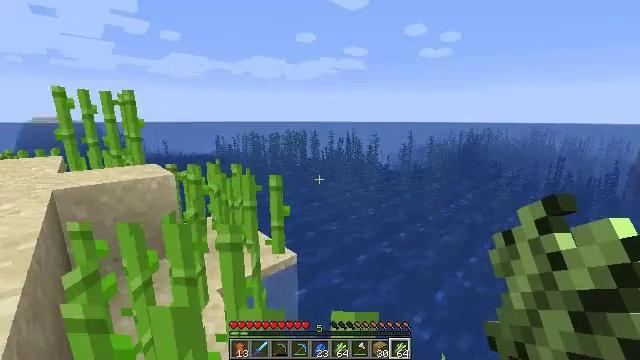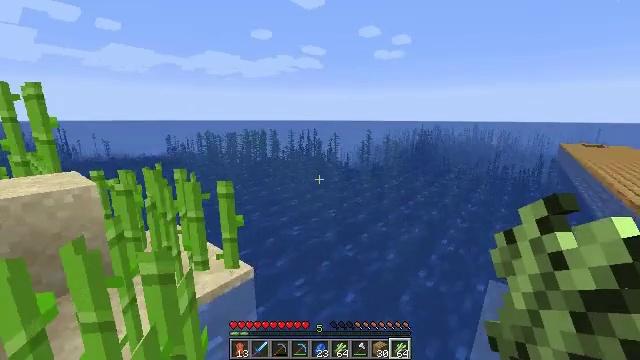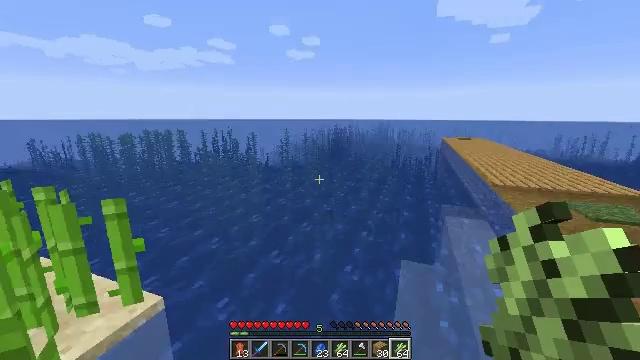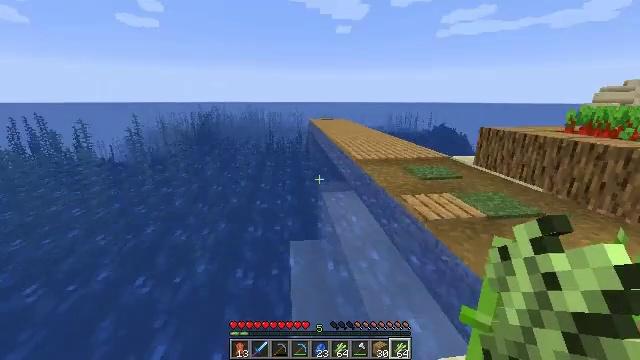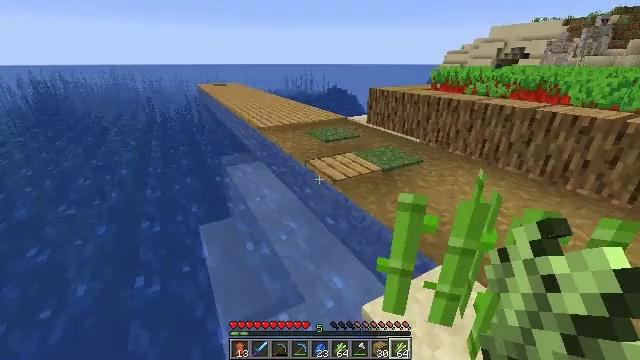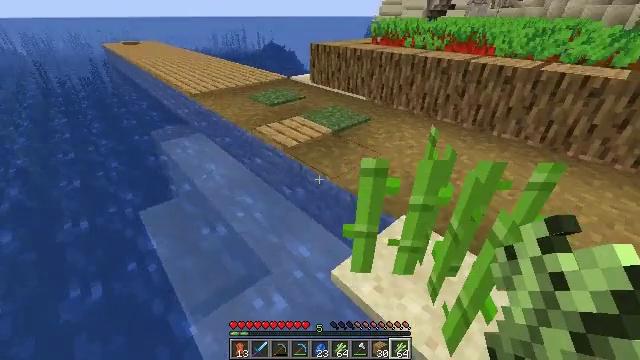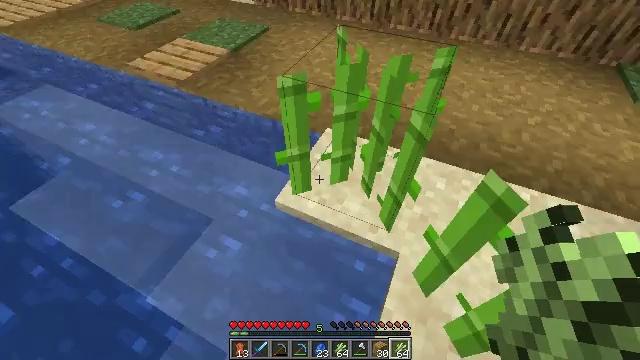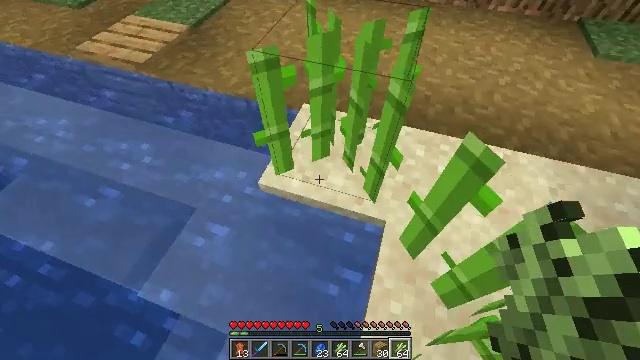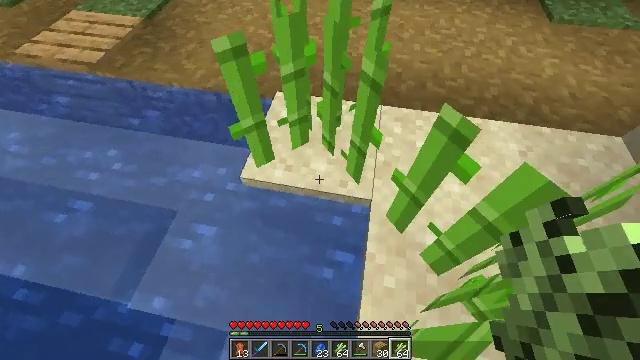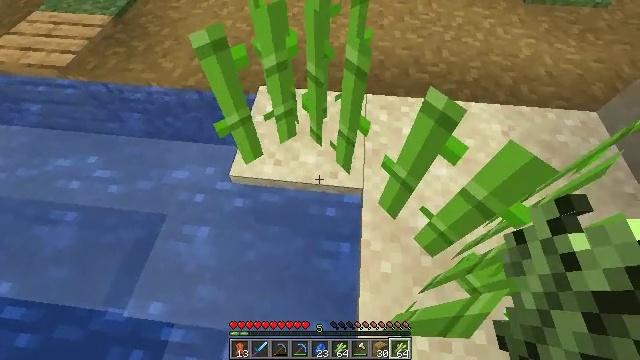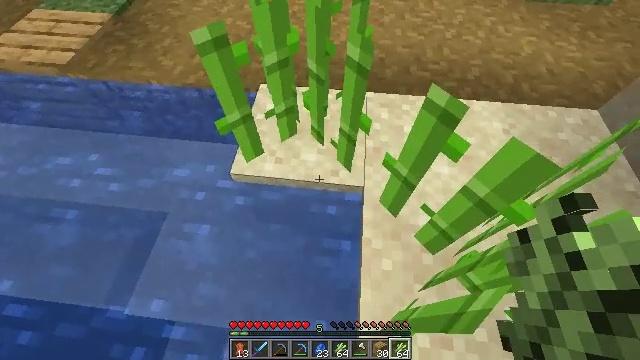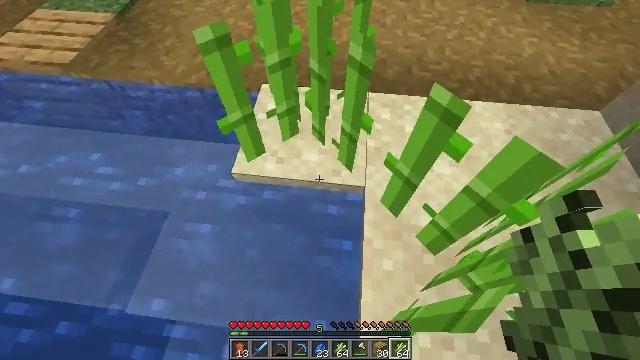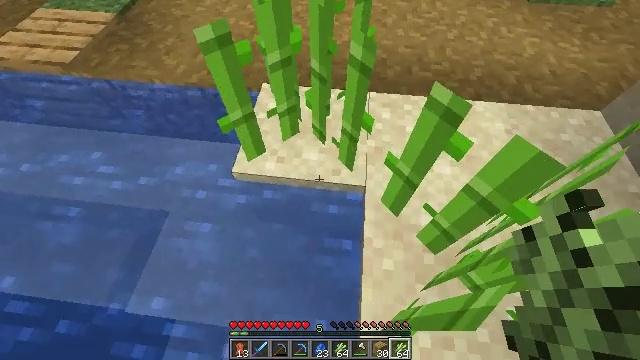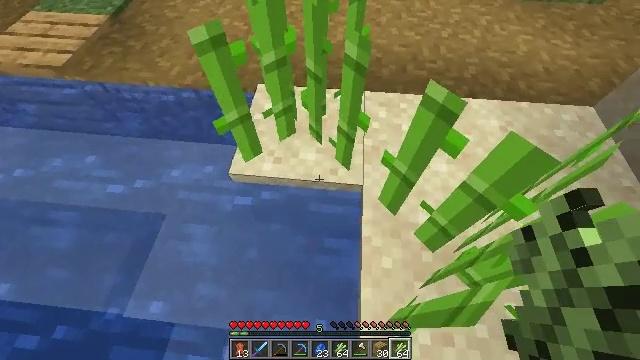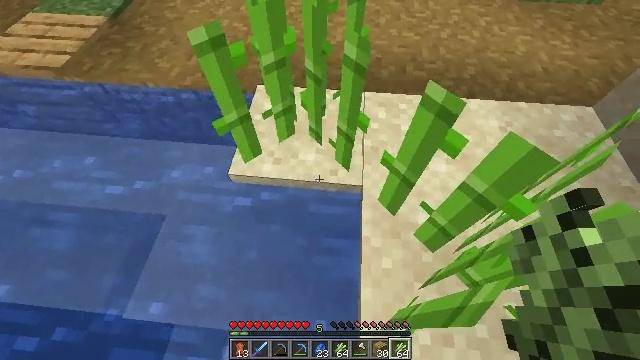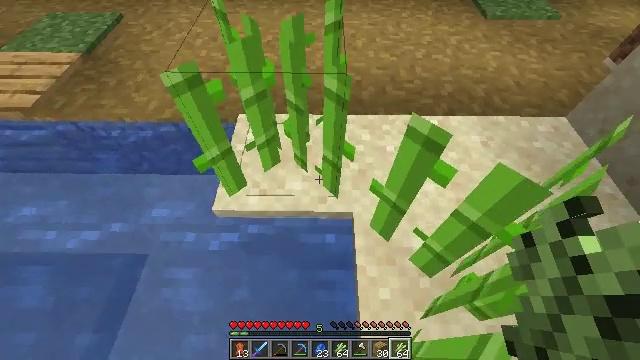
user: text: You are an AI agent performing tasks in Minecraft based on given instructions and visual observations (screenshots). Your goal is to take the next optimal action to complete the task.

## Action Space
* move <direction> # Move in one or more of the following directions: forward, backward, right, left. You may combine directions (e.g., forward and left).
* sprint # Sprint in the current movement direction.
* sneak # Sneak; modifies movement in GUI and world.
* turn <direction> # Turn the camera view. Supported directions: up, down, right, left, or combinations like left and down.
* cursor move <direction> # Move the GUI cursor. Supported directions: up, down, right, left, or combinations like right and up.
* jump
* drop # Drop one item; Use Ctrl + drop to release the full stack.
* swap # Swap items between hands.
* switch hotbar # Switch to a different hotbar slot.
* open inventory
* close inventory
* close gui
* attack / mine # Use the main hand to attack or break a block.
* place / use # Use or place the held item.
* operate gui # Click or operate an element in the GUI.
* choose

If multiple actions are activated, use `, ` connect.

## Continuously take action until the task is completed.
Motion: motion action
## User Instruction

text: Pull up beetroots from the soil.
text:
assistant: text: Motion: move forward, turn right
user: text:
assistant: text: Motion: move forward, turn right
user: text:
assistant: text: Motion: move forward, turn right and down
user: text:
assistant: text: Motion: move forward, turn right and down
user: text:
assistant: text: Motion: turn right and down
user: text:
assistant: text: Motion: turn right and down
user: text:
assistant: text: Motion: turn right and down
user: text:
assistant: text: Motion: turn right and down
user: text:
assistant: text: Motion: turn right and down
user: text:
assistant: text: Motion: no_op
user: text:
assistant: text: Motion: no_op
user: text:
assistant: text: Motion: no_op
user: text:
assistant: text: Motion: turn right
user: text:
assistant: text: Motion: no_op
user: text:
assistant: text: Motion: move forward, turn right and up
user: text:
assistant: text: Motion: move forward, turn right and up
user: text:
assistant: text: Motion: move forward, turn right and up
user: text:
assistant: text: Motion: move forward, turn up
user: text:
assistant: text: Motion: move forward
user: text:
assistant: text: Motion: move forward
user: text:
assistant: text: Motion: move forward, turn up
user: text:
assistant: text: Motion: move forward, turn up
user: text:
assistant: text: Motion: move forward, turn left and up
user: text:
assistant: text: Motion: move forward, turn left and up
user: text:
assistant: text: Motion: move forward, turn left and up
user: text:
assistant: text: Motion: move forward, turn left and up
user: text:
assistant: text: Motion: move forward, turn left and up
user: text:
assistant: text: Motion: move forward, turn left and up
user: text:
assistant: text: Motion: move forward, turn left and up
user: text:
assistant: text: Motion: move forward, turn left